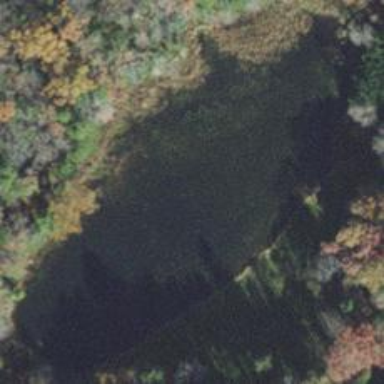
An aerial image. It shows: Peaceful pond surrounded by nature.